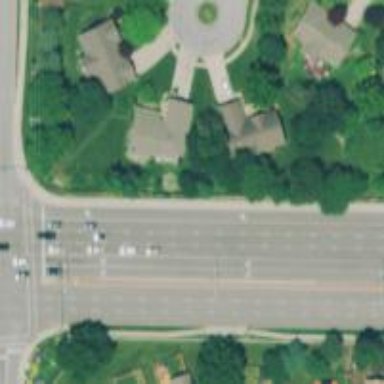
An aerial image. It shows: Road with dash markings.